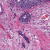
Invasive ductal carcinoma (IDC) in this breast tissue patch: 0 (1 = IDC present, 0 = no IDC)